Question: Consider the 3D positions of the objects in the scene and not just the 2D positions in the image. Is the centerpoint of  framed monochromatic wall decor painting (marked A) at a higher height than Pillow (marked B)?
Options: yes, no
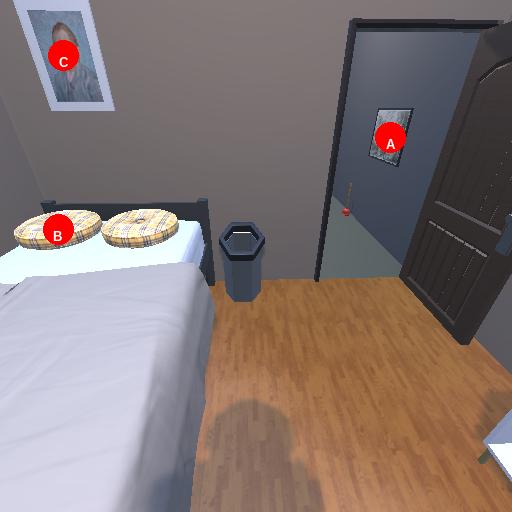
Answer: yes